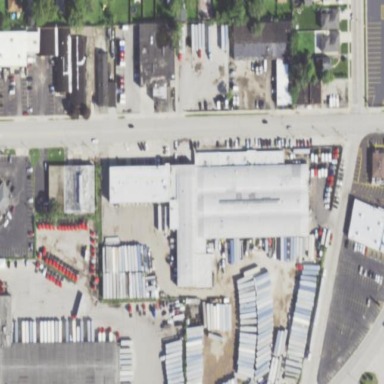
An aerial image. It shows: Warehouse building.